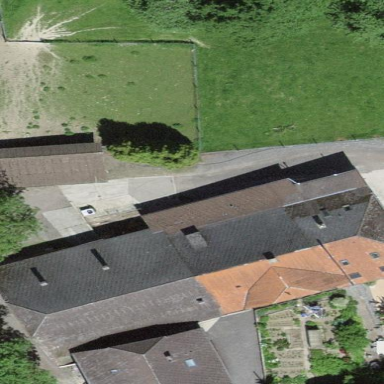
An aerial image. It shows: Farm building.